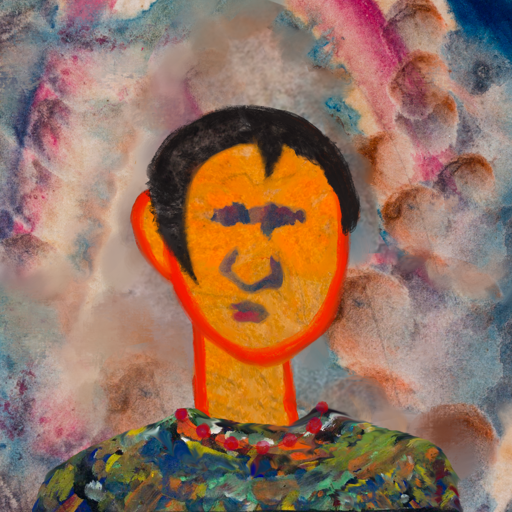
Background: Rupkatha, Head And Neck Front: Sisters, Face Front: In_The_Sun, Bust: An_Impression, Hair Front: Roy_Bahadur, Head Accessory: Blank, Second Necklace: Blank, Necklace: Irani_3, Baby: Blank